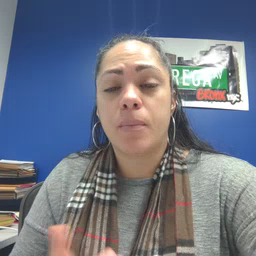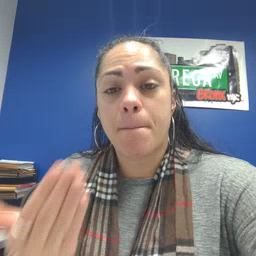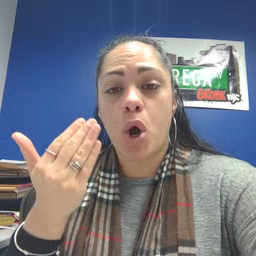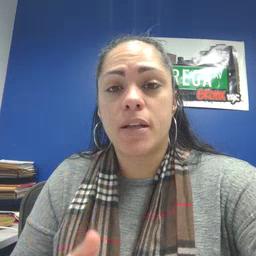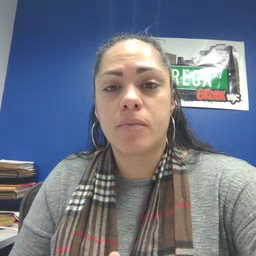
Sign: morning